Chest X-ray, PA view. Patient: 24 years old, sex M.
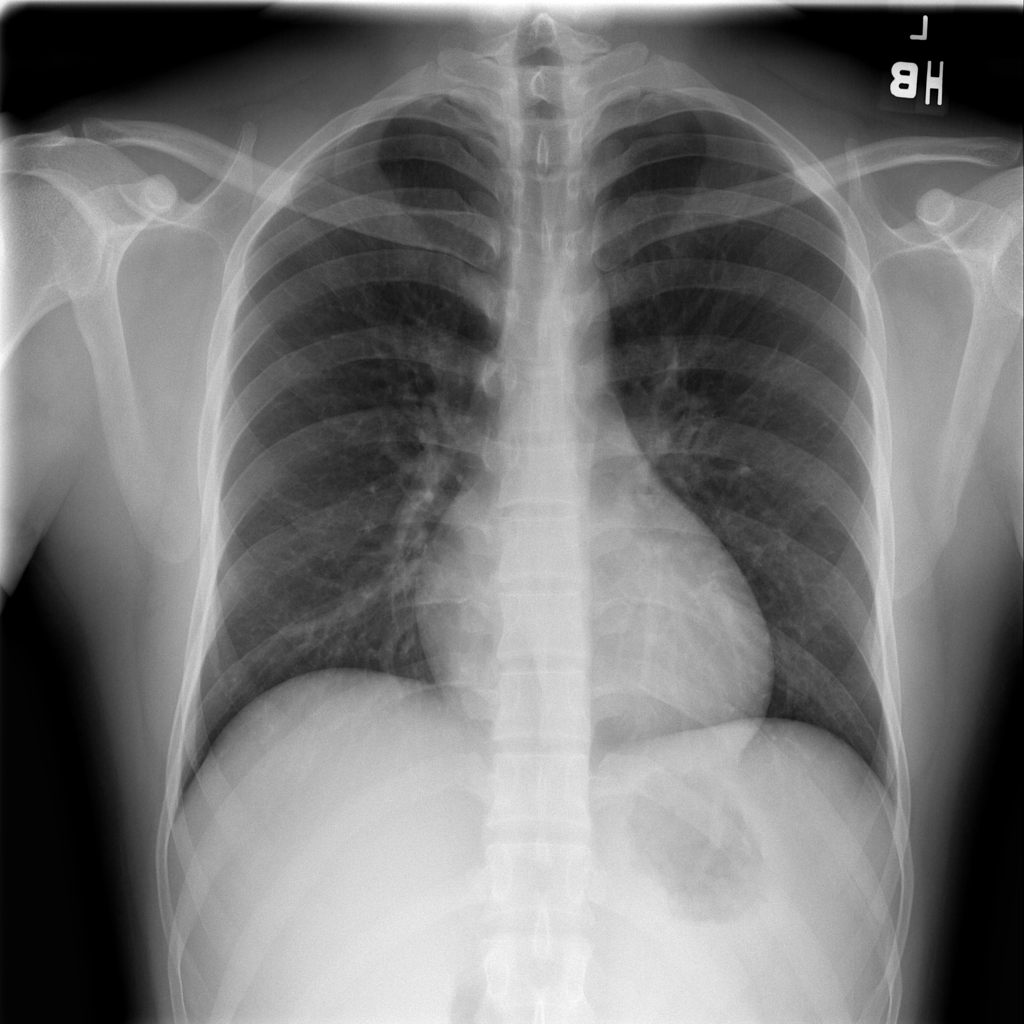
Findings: No Finding